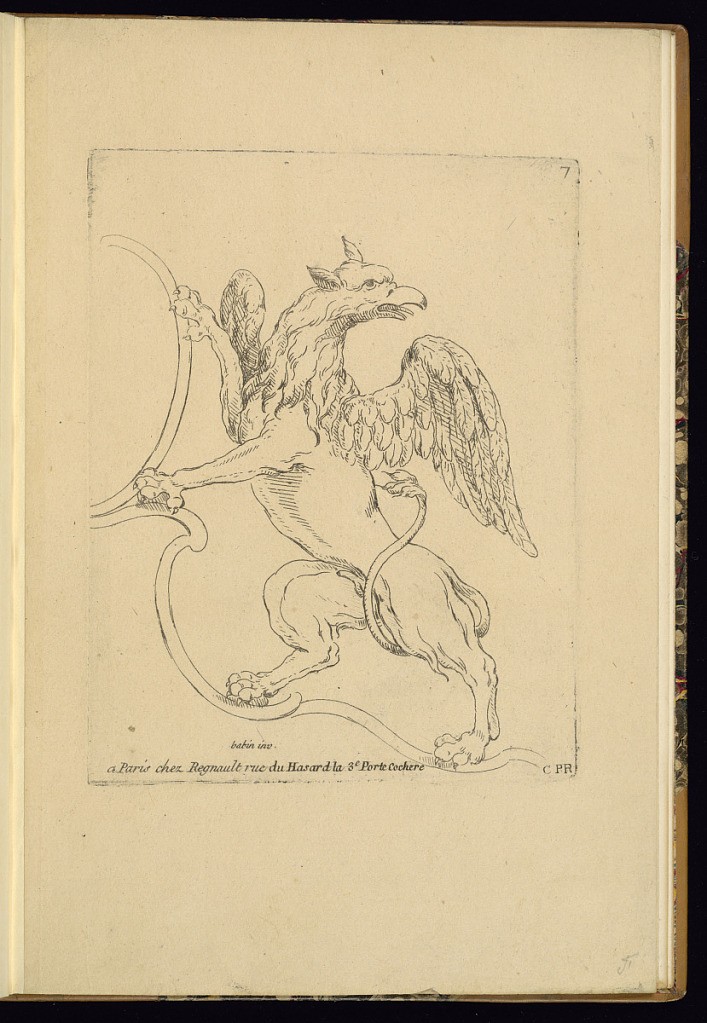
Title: Metalwork Design
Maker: Babin, French, ca. 1750
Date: ca. 1780
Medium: Etching on paper
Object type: Print
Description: Design for ironwork/ metalwork - a griffin supporting a blank coat of arms. The plate is numbered and signed.